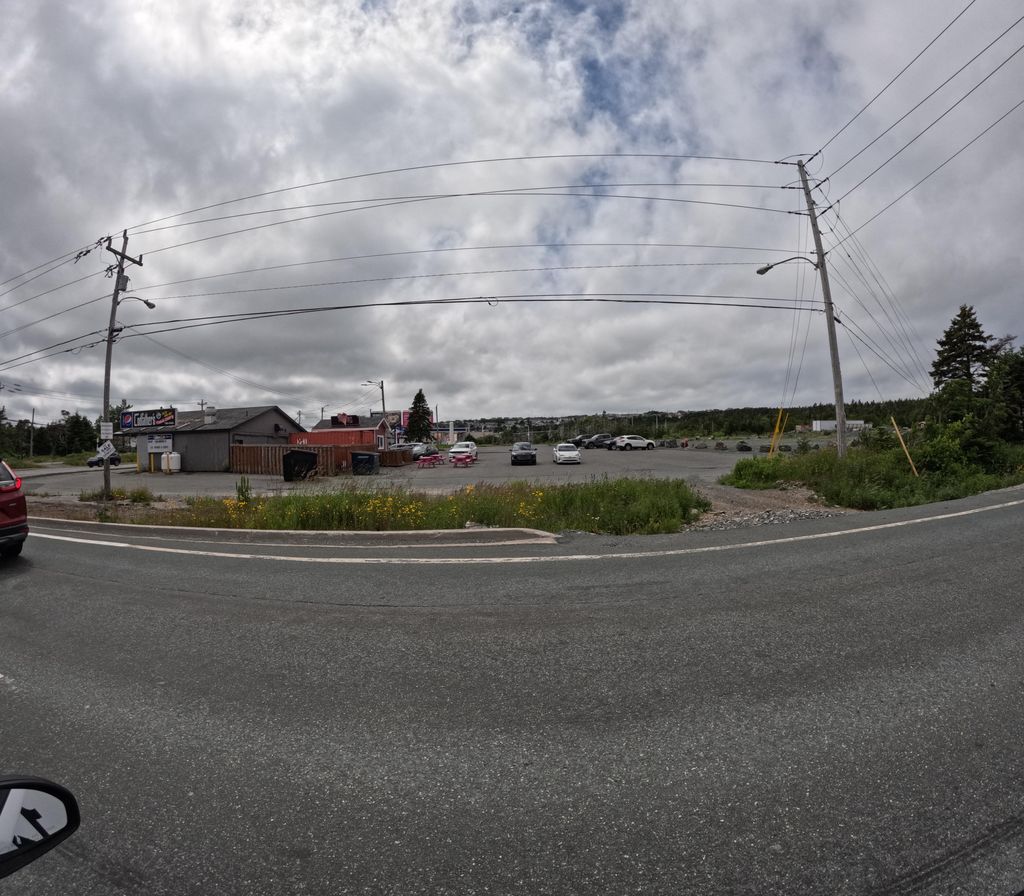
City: st_johns